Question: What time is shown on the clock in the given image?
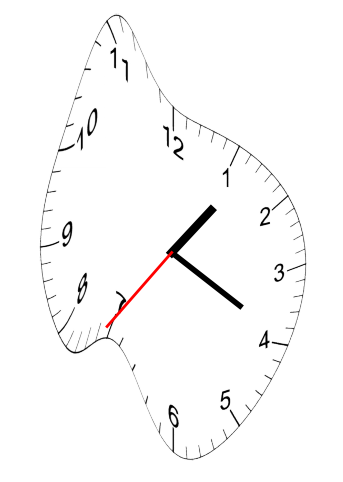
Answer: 01:19:36